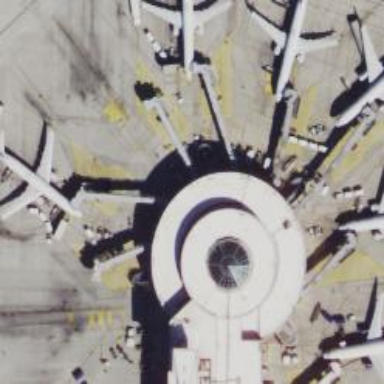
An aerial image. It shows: Airport gate.